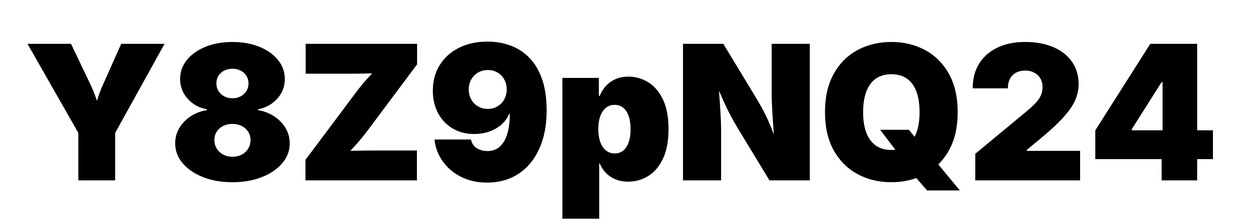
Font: Inter_Black